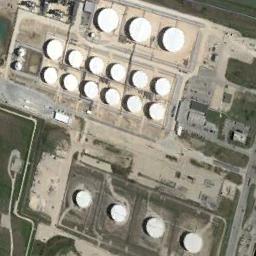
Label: storage_tank